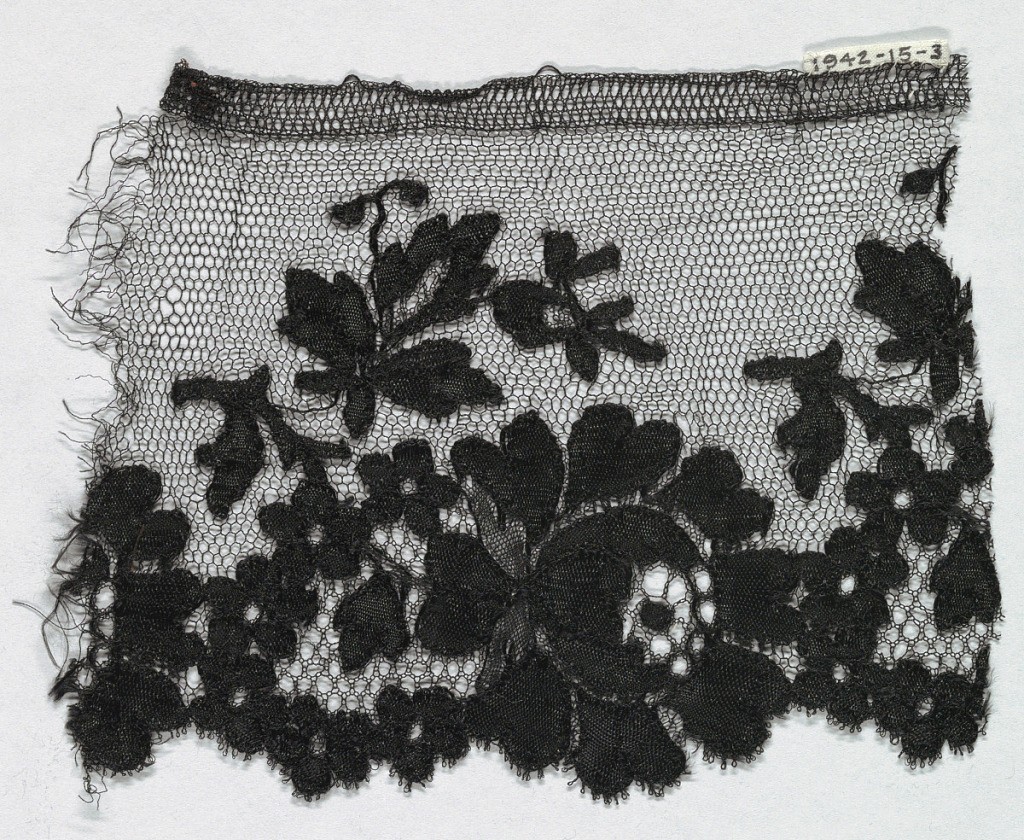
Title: Fragment
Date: ca. 1850
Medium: silk Technique: bobbin lace
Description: Black Spanish-style blonde lace with pattern of large and small flowers and leaves and hexagonal reseau.